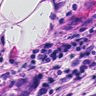
Metastatic tissue present: yes